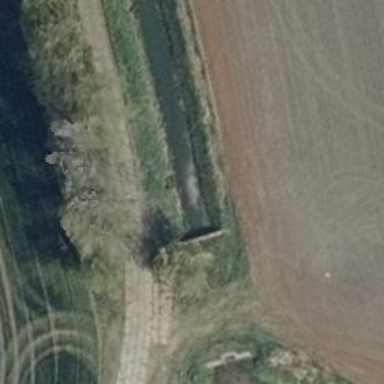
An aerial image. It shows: Culvert tunnel.